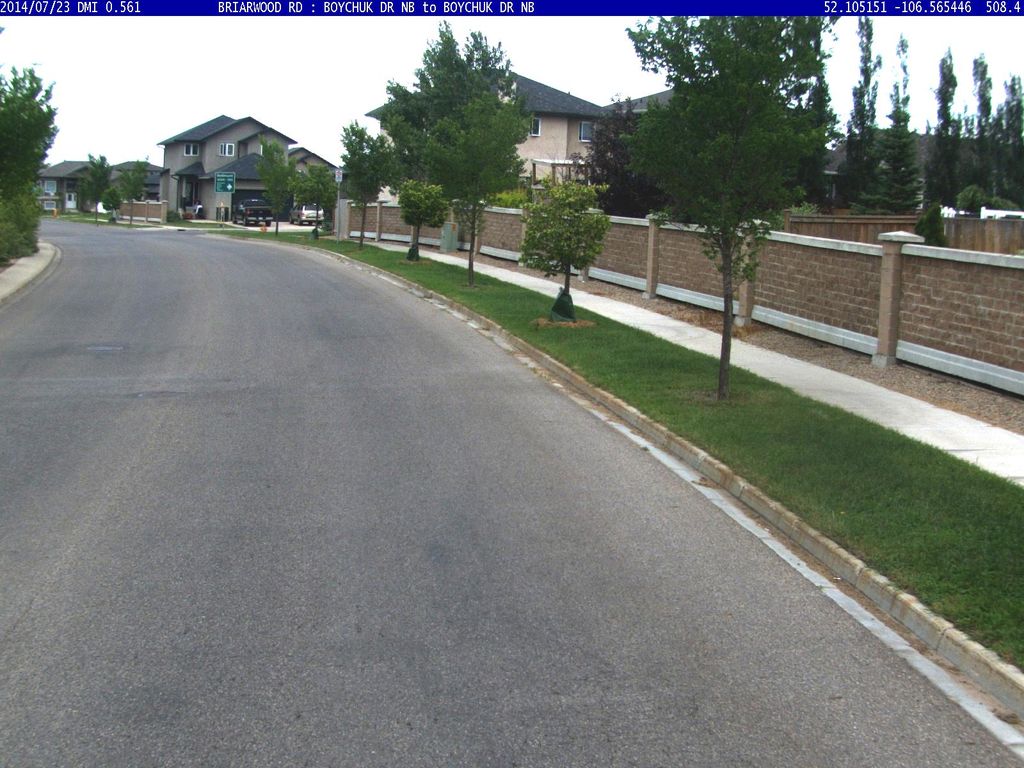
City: saskatoon